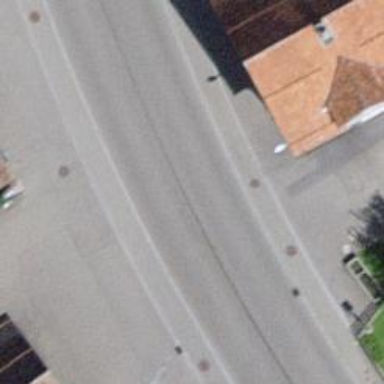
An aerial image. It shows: Asphalt road classified as primary highway.